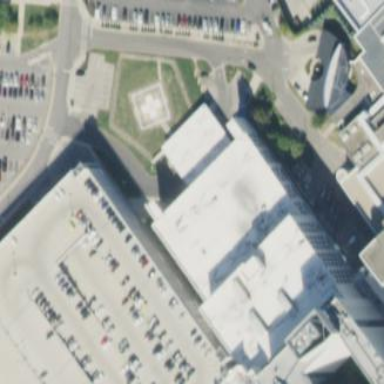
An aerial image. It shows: Hospital building.